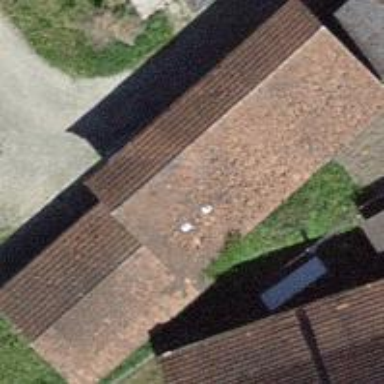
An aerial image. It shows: Garage.